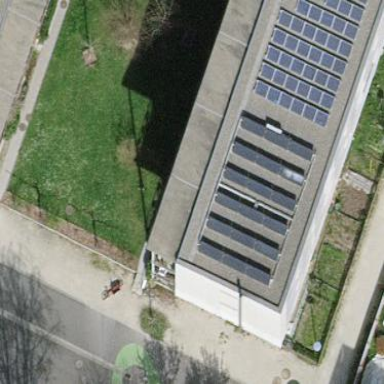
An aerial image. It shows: View of roof of building.